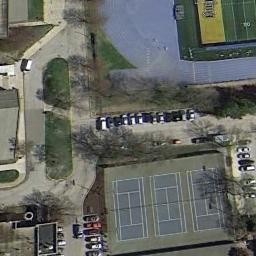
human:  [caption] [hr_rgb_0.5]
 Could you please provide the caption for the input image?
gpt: The tennis court is on the bare land next to some trees and the parking lot .

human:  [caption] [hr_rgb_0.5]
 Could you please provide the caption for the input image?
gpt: There are some cars near the tennis court .

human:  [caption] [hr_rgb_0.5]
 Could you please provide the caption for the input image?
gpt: There is a long blue and green tennis court in the picture .

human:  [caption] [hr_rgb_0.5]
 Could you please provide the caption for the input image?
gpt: Next to the tennis court are parking lots and sparse trees .

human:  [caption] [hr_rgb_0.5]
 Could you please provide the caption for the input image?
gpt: There are some cars and trees around the tennis court .